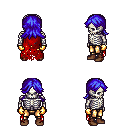
a pixel art fantasy rpg character, male body template, skeleton, red tattered cape, gold greaves, blue loose hair, gold gloves, brown shoes, four views (front, back, left, right), 2x2 character sprite sheet, small pixel art, hard edges, no anti-aliasing